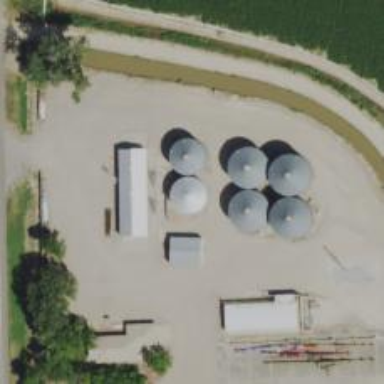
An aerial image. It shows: Silo.